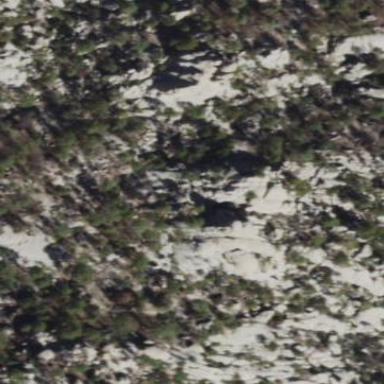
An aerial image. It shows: Landscape of bare rock.